Field crop: maize
Growth stage: 2
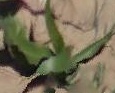
Species: maize